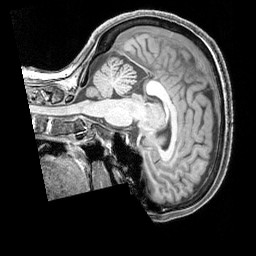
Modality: T1w
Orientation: sagittal
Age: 54
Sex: female
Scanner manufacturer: siemens
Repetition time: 2.3 s
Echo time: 0.00226 s